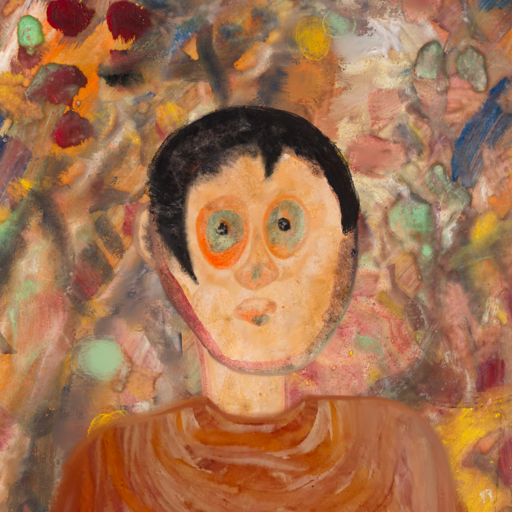
Background: Mother_And_Son_Mother, Head And Neck Front: Childish, Face Front: Childish, Bust: Pious_Lady, Hair Front: Roy_Bahadur, Head Accessory: Blank, Second Necklace: Blank, Necklace: Blank, Baby: Blank